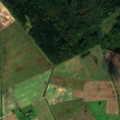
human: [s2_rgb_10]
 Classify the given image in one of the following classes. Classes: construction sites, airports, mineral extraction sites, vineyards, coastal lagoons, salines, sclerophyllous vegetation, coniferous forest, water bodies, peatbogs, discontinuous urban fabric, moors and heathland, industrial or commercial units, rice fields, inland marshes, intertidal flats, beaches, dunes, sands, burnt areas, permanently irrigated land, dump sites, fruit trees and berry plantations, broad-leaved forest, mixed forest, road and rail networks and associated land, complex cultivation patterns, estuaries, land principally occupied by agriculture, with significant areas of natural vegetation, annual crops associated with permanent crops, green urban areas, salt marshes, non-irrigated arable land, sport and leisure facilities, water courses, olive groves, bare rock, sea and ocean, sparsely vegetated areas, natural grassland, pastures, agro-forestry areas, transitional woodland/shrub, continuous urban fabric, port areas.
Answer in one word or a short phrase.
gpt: non-irrigated arable land, complex cultivation patterns, broad-leaved forest, mixed forest